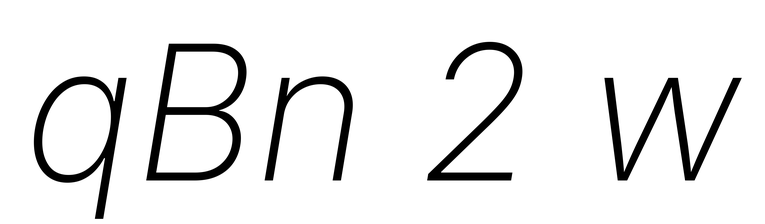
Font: Inter-Italic_ExtraLight_Italic